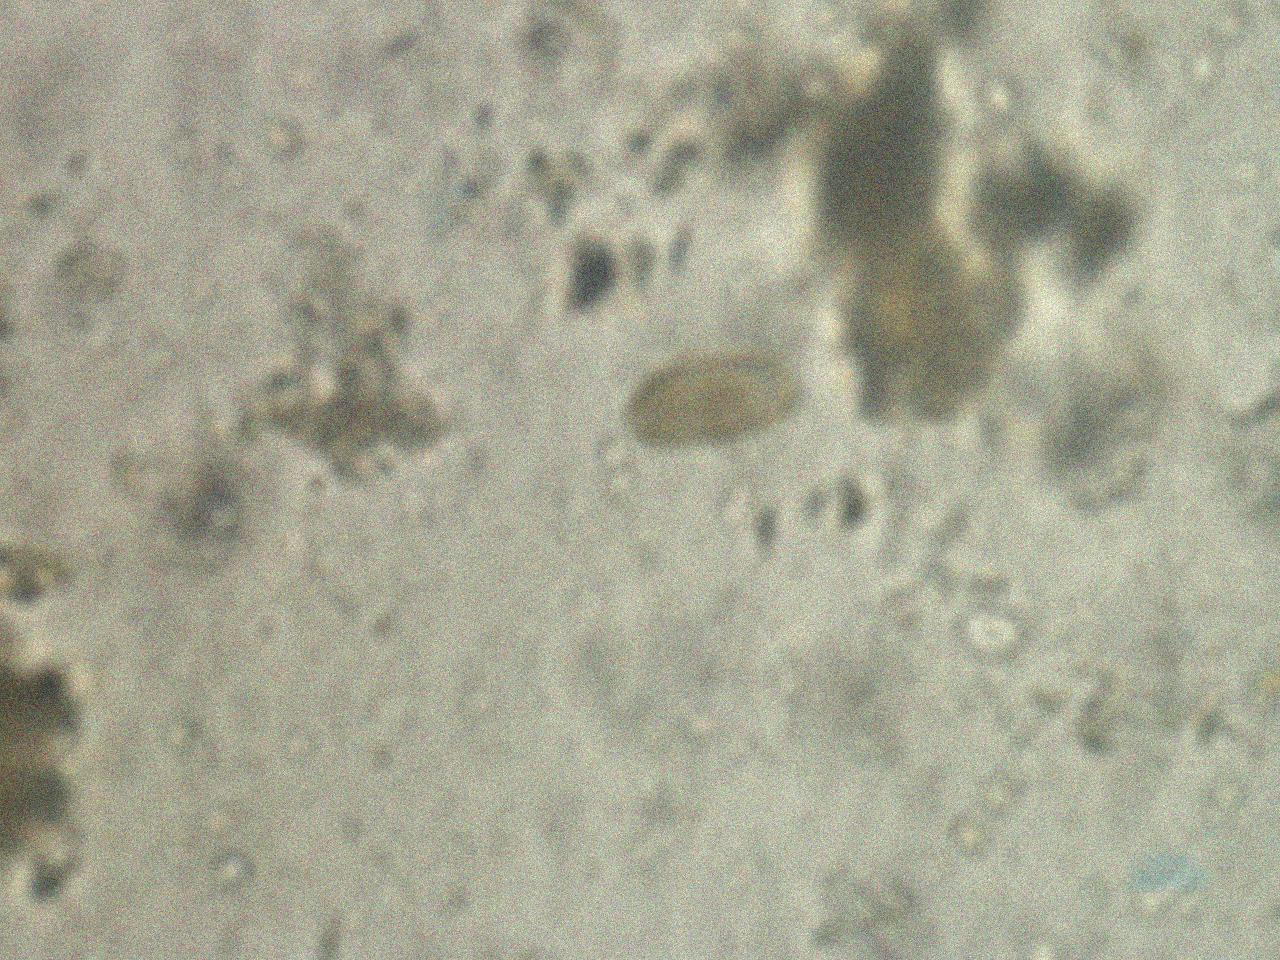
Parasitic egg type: Capillaria philippinensis